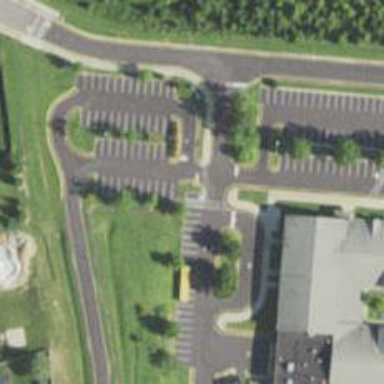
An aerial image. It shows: Parking space is available.